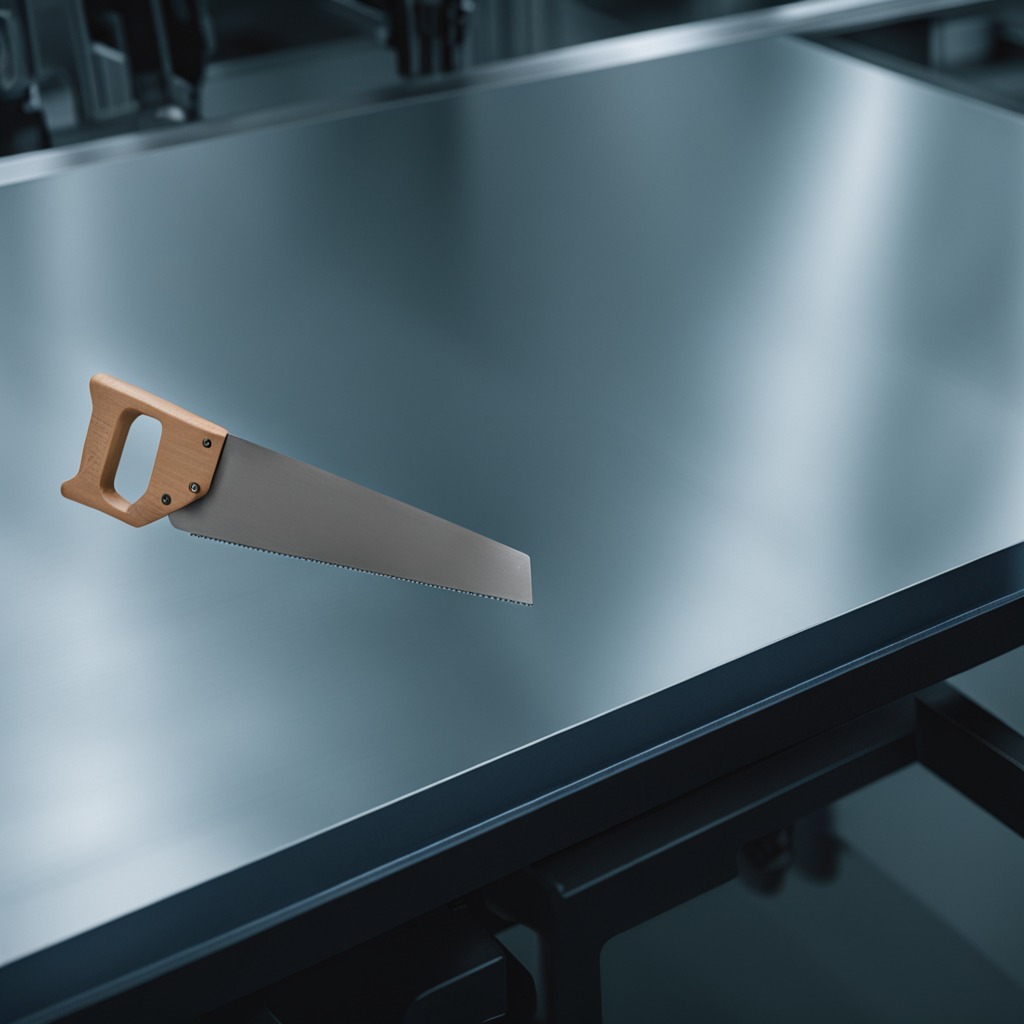
A metal saw is lying on a metal table in a machine shop under fluorescent lights.